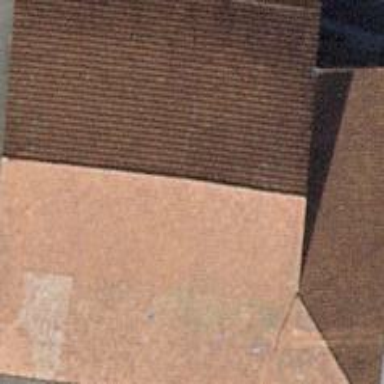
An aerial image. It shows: Barn.